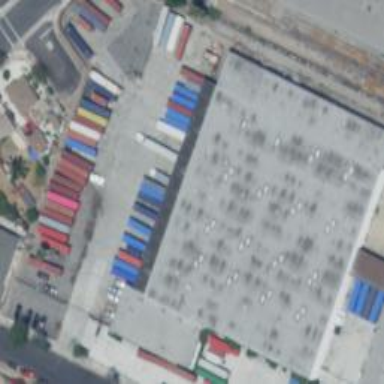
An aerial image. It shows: Warehouse.